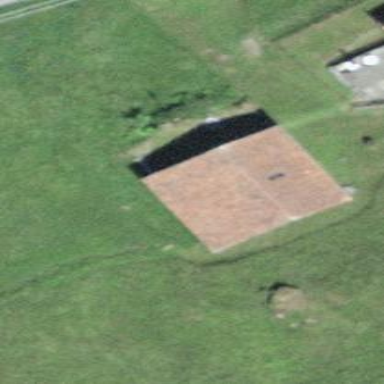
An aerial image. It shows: Rural barn.